Question: I am trying to extract an array in MATLAB such as below:

Before this i used regular expressions to split particular delimiters among the columns.
Code : 'datasplitnew = regexp(replacefinal, '\,', 'split');'
In the end, i would like to show the contents of that cell array accordingly among its respective columns in that same cell array. I know that i can just click the cell array that i would like to view and see the contents, but i don't want that.
Some people have been telling me to use, '{:}' to split the cell array, but it only seems to split the first row in the column instead of all of them.
Please advise.
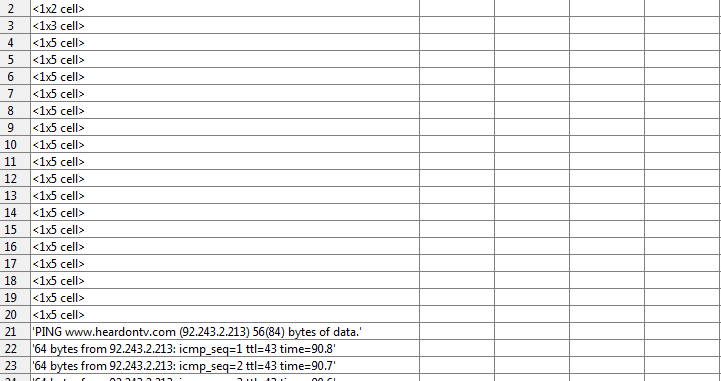
Answer: You can't simply concat them as rows have different number of cells.
The ones that have the same number you could join with vertcat.
But in the end the only solution I can think of is to construct the table cell by cell. but that's not hard to do yourself.